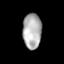
Tissue: skin
Cell type: Others
Senescence score: 0.7788
Nuclear area (px): 646
Mean DAPI intensity: 176.858